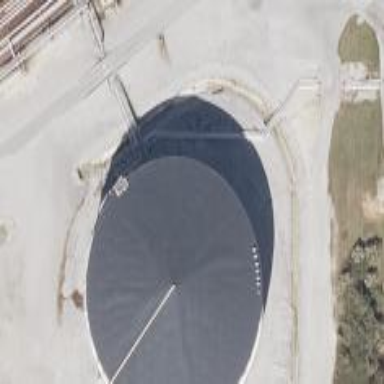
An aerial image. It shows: Storage tank created as man-made structure.